Question: Count the number of objects in the diagram.
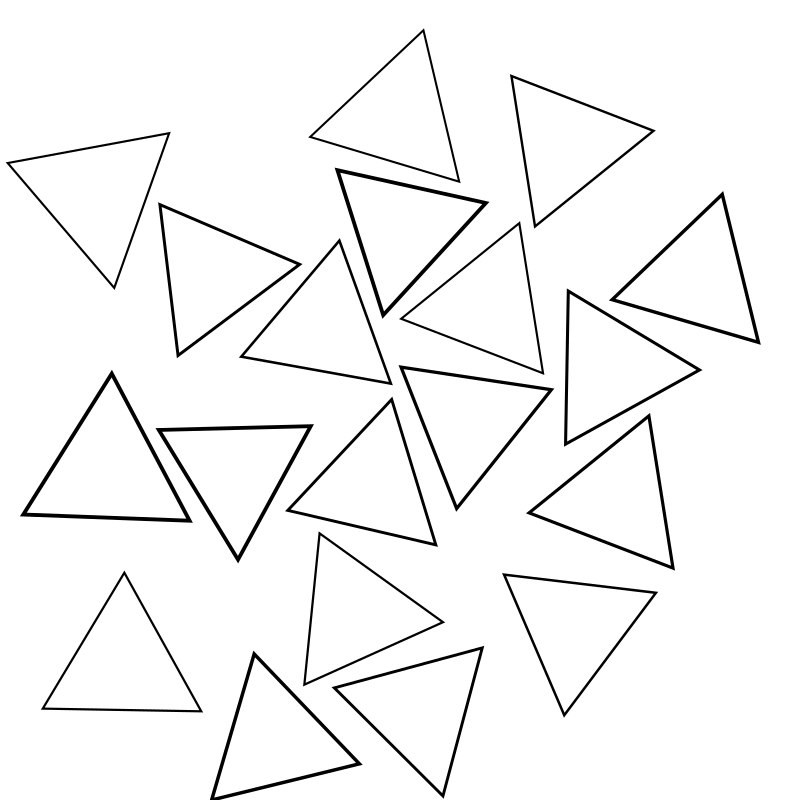
Answer: 19